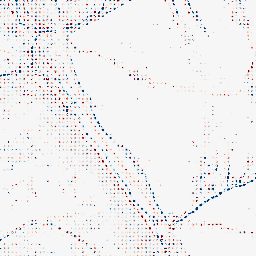
Category: morphological
Decomposition family: morphological_square
Decomposition parameters: operation: average
size: 3
Upsampling method: sinc_blackman
Upsampling parameters: scale: 8
kernel_size: 4
Upsampling scale: 8